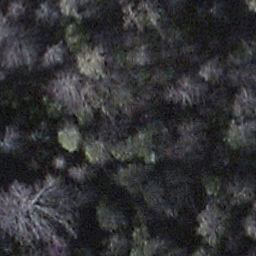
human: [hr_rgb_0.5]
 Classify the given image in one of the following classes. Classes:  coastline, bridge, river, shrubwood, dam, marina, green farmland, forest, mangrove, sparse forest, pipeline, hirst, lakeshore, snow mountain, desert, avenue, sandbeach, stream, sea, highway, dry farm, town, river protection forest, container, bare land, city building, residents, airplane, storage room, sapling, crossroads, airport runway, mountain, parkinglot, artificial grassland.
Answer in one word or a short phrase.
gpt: shrubwood